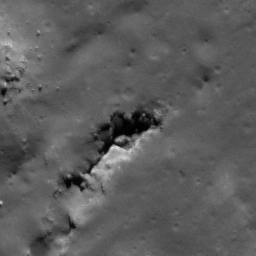
Pit: Copernicus 20
Host crater: Copernicus
Host type: impact_melt
Lunar coordinates: latitude 10.352, longitude 339.735